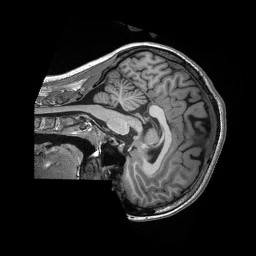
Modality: T1w
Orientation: sagittal
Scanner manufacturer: siemens
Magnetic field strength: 3 T
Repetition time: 2.3 s
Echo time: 0.00308 s